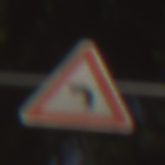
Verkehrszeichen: KurveLinks
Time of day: MorningAfternoon
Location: Outdoor (Nature)
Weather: Clear
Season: NotSpecified
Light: Natural